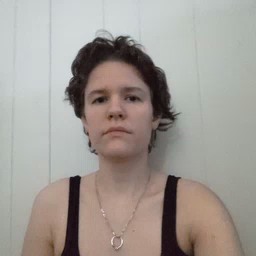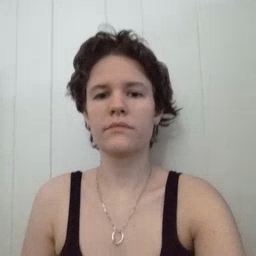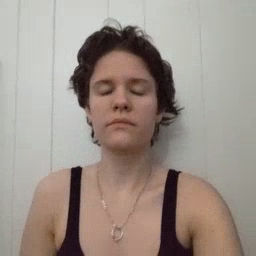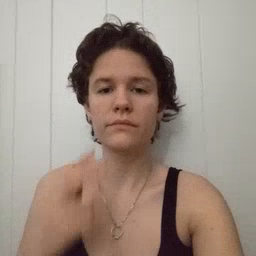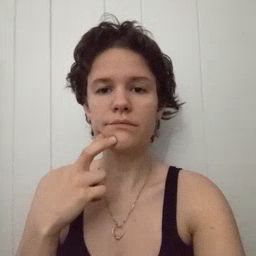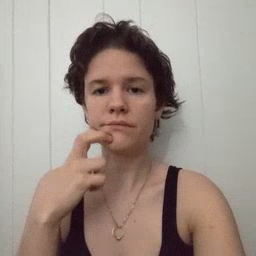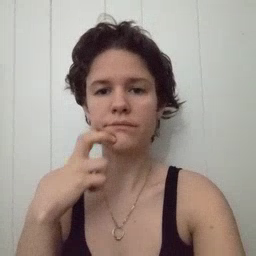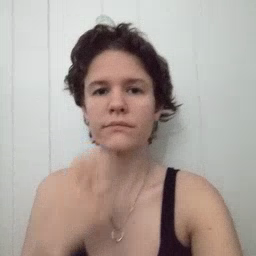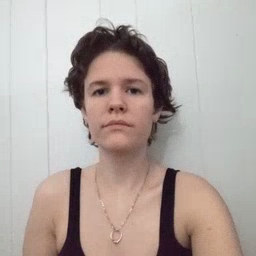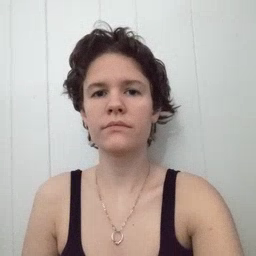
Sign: gum